Aerial crown-view tile of a tropical tree (Barro Colorado Island, Panama), acquired 20250217:
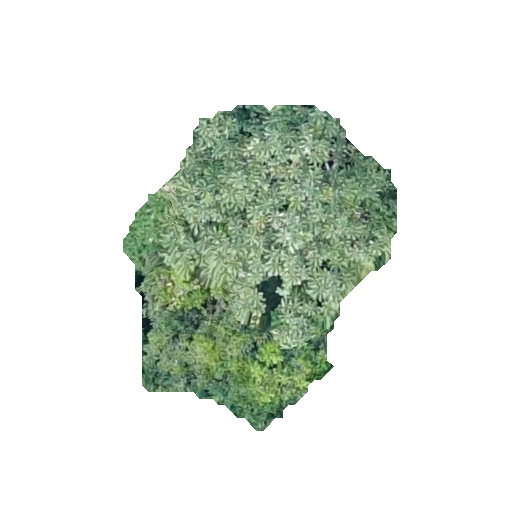
Species: Cecropia insignis
GBIF accepted scientific name: Cecropia insignis
Crown area: 88.566 m²